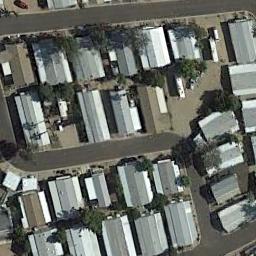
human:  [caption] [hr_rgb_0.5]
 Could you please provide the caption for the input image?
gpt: The mobile home park is on the open place next to the road .

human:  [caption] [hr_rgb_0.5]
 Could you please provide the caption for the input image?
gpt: There are many buildings of different shapes and sizes in the mobile home parks .

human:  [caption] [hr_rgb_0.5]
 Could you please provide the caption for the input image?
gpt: The mobile home park has some neatly arranged white mobile homes and some roads go through the mobile home park .

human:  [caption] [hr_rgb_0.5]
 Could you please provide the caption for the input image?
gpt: The roof of most mobile homes is white .

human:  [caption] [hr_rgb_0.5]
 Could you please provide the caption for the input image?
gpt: There are many gray buildings in the mobile home park .